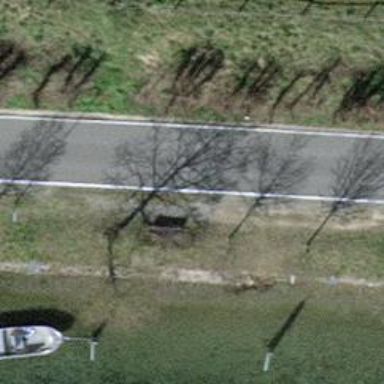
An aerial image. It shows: Brown bench.